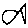
Label: fish